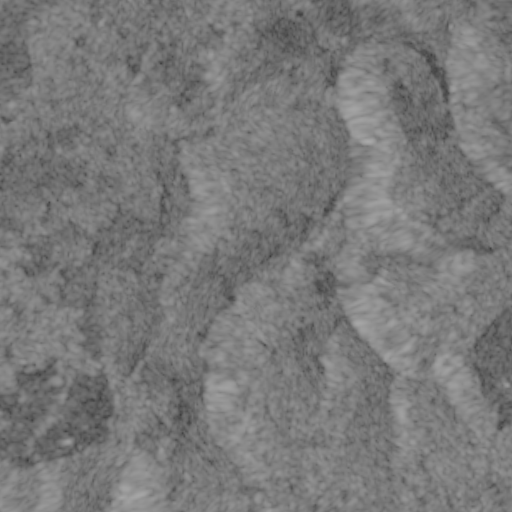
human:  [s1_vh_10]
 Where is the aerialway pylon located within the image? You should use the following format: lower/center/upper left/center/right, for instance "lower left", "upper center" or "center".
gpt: The aerialway pylon is located in the lower left of the image.
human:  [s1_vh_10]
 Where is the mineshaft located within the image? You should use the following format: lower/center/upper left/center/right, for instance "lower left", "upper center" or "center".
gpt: The mineshaft is located in the lower right of the image.
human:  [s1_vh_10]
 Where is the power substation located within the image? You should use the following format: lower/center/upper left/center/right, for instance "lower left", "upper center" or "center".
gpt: The power substation is located in the upper right of the image.
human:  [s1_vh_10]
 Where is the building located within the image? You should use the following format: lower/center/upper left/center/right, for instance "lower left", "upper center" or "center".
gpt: There is no building in the image.

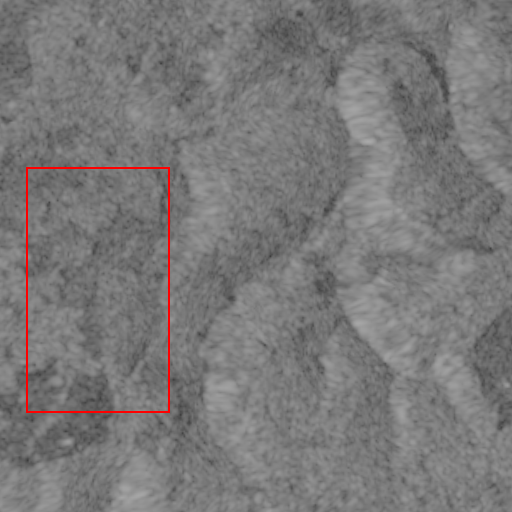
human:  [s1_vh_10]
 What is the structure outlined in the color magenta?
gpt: There is no magenta outline.
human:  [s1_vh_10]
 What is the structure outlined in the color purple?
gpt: There is no structure outlined in purple.